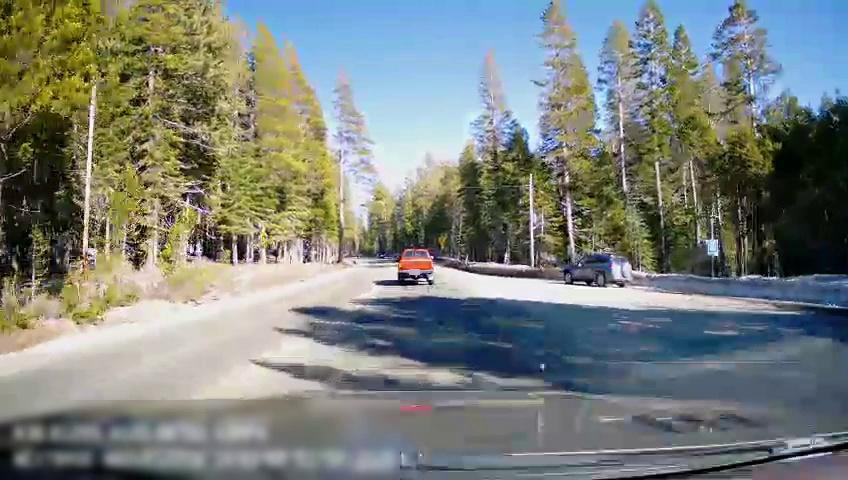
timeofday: Day
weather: Sunny
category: Drivable Space
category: Vehicles | SUV
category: Vehicles | Truck
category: Traffic | Signs